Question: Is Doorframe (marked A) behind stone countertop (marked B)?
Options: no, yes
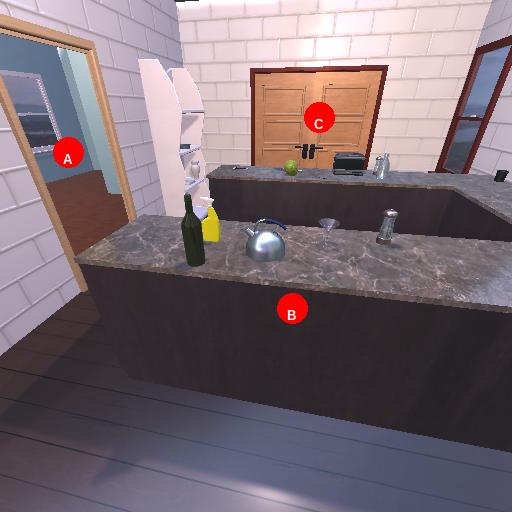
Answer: no